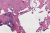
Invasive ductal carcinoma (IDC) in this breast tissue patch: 0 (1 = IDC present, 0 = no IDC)